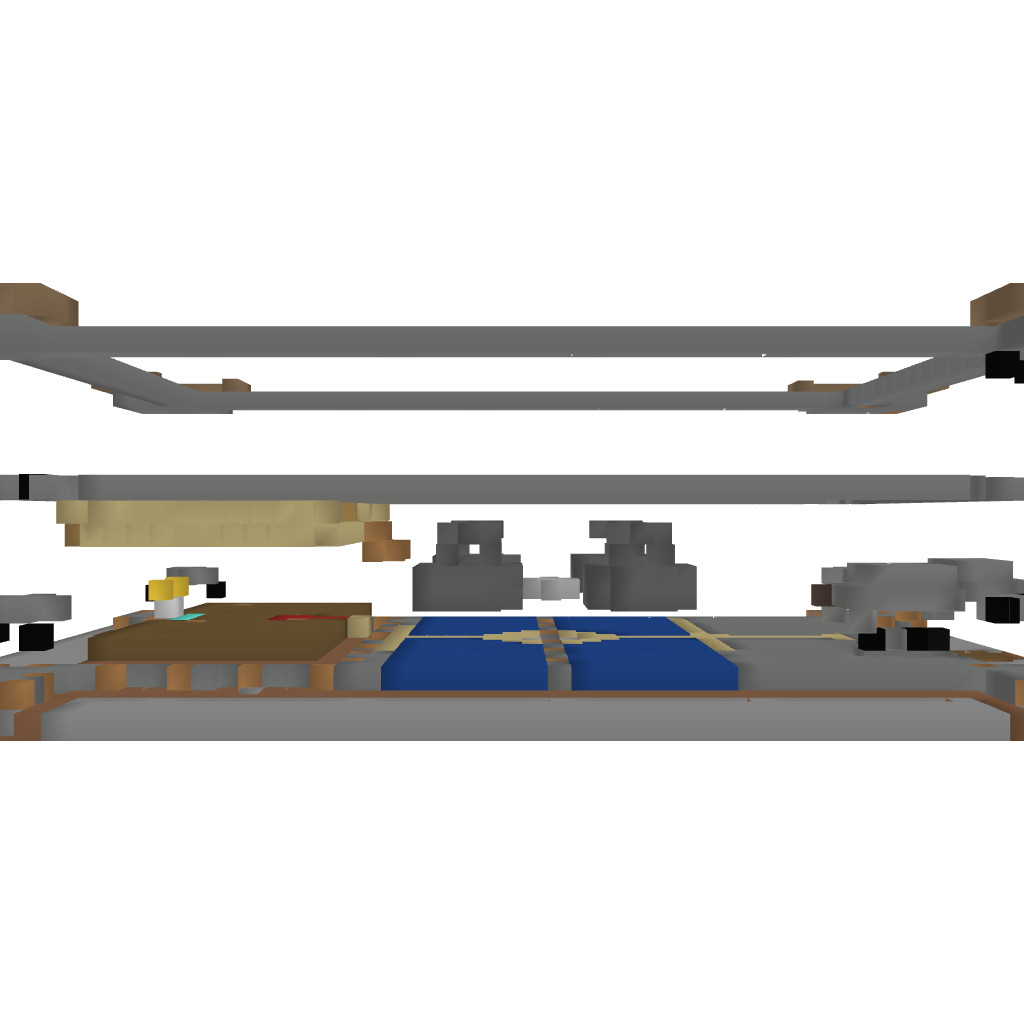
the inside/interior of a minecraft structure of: castle-af-lol